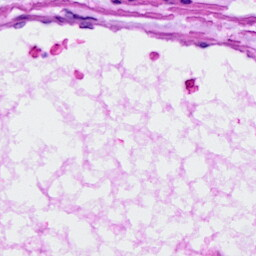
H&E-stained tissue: Ovarian